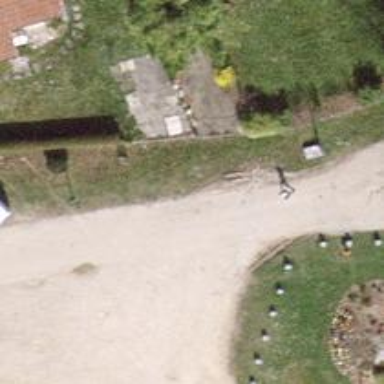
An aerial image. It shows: Concrete path.